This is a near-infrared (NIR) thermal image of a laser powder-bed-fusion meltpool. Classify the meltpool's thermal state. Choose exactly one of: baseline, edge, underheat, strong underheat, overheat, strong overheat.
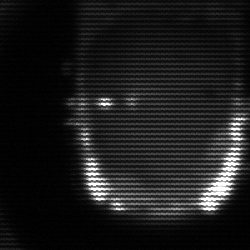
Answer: baseline